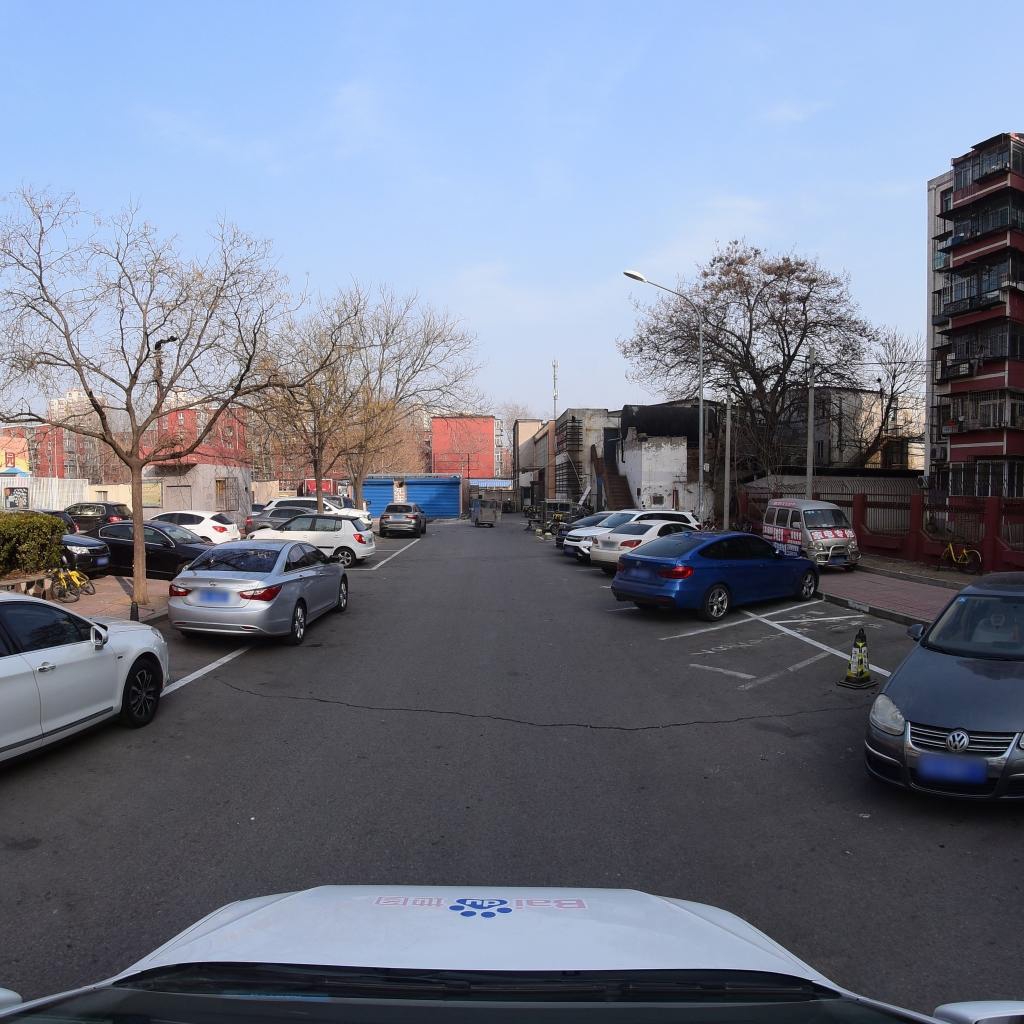
Region: Fengtai
Road damage annotations: transverse crack